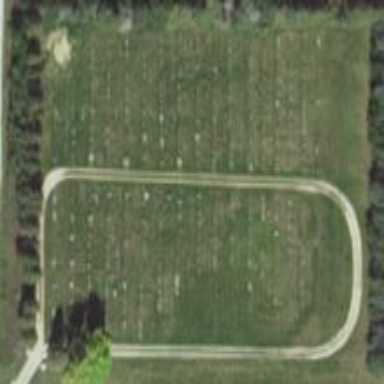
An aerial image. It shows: Cemetery.